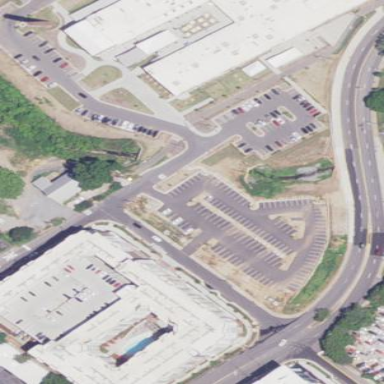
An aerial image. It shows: Parking area with surface.